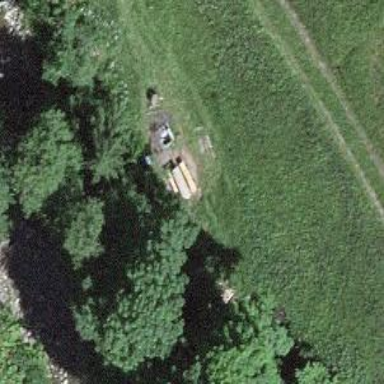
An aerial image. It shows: Barbecue facility.